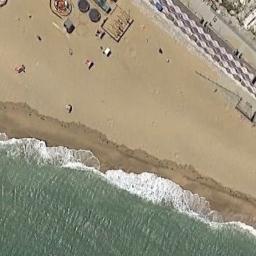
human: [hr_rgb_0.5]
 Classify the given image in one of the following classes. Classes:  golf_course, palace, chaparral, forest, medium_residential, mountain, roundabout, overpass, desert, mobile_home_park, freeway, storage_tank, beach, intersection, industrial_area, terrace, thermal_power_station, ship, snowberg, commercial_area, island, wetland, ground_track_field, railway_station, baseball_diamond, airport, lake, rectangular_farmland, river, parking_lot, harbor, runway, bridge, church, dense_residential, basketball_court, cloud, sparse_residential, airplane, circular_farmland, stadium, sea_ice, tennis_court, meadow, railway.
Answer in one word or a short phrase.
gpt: beach